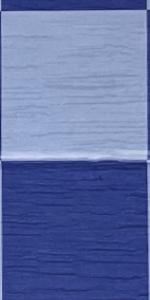
Label: Empty